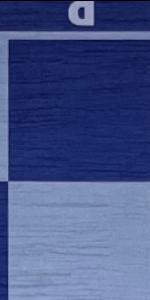
Label: Empty